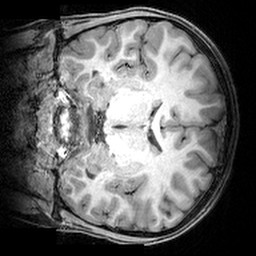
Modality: T1w
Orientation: coronal
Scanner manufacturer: siemens
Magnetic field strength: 3 T
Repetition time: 1.9 s
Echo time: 0.00397 s